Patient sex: F
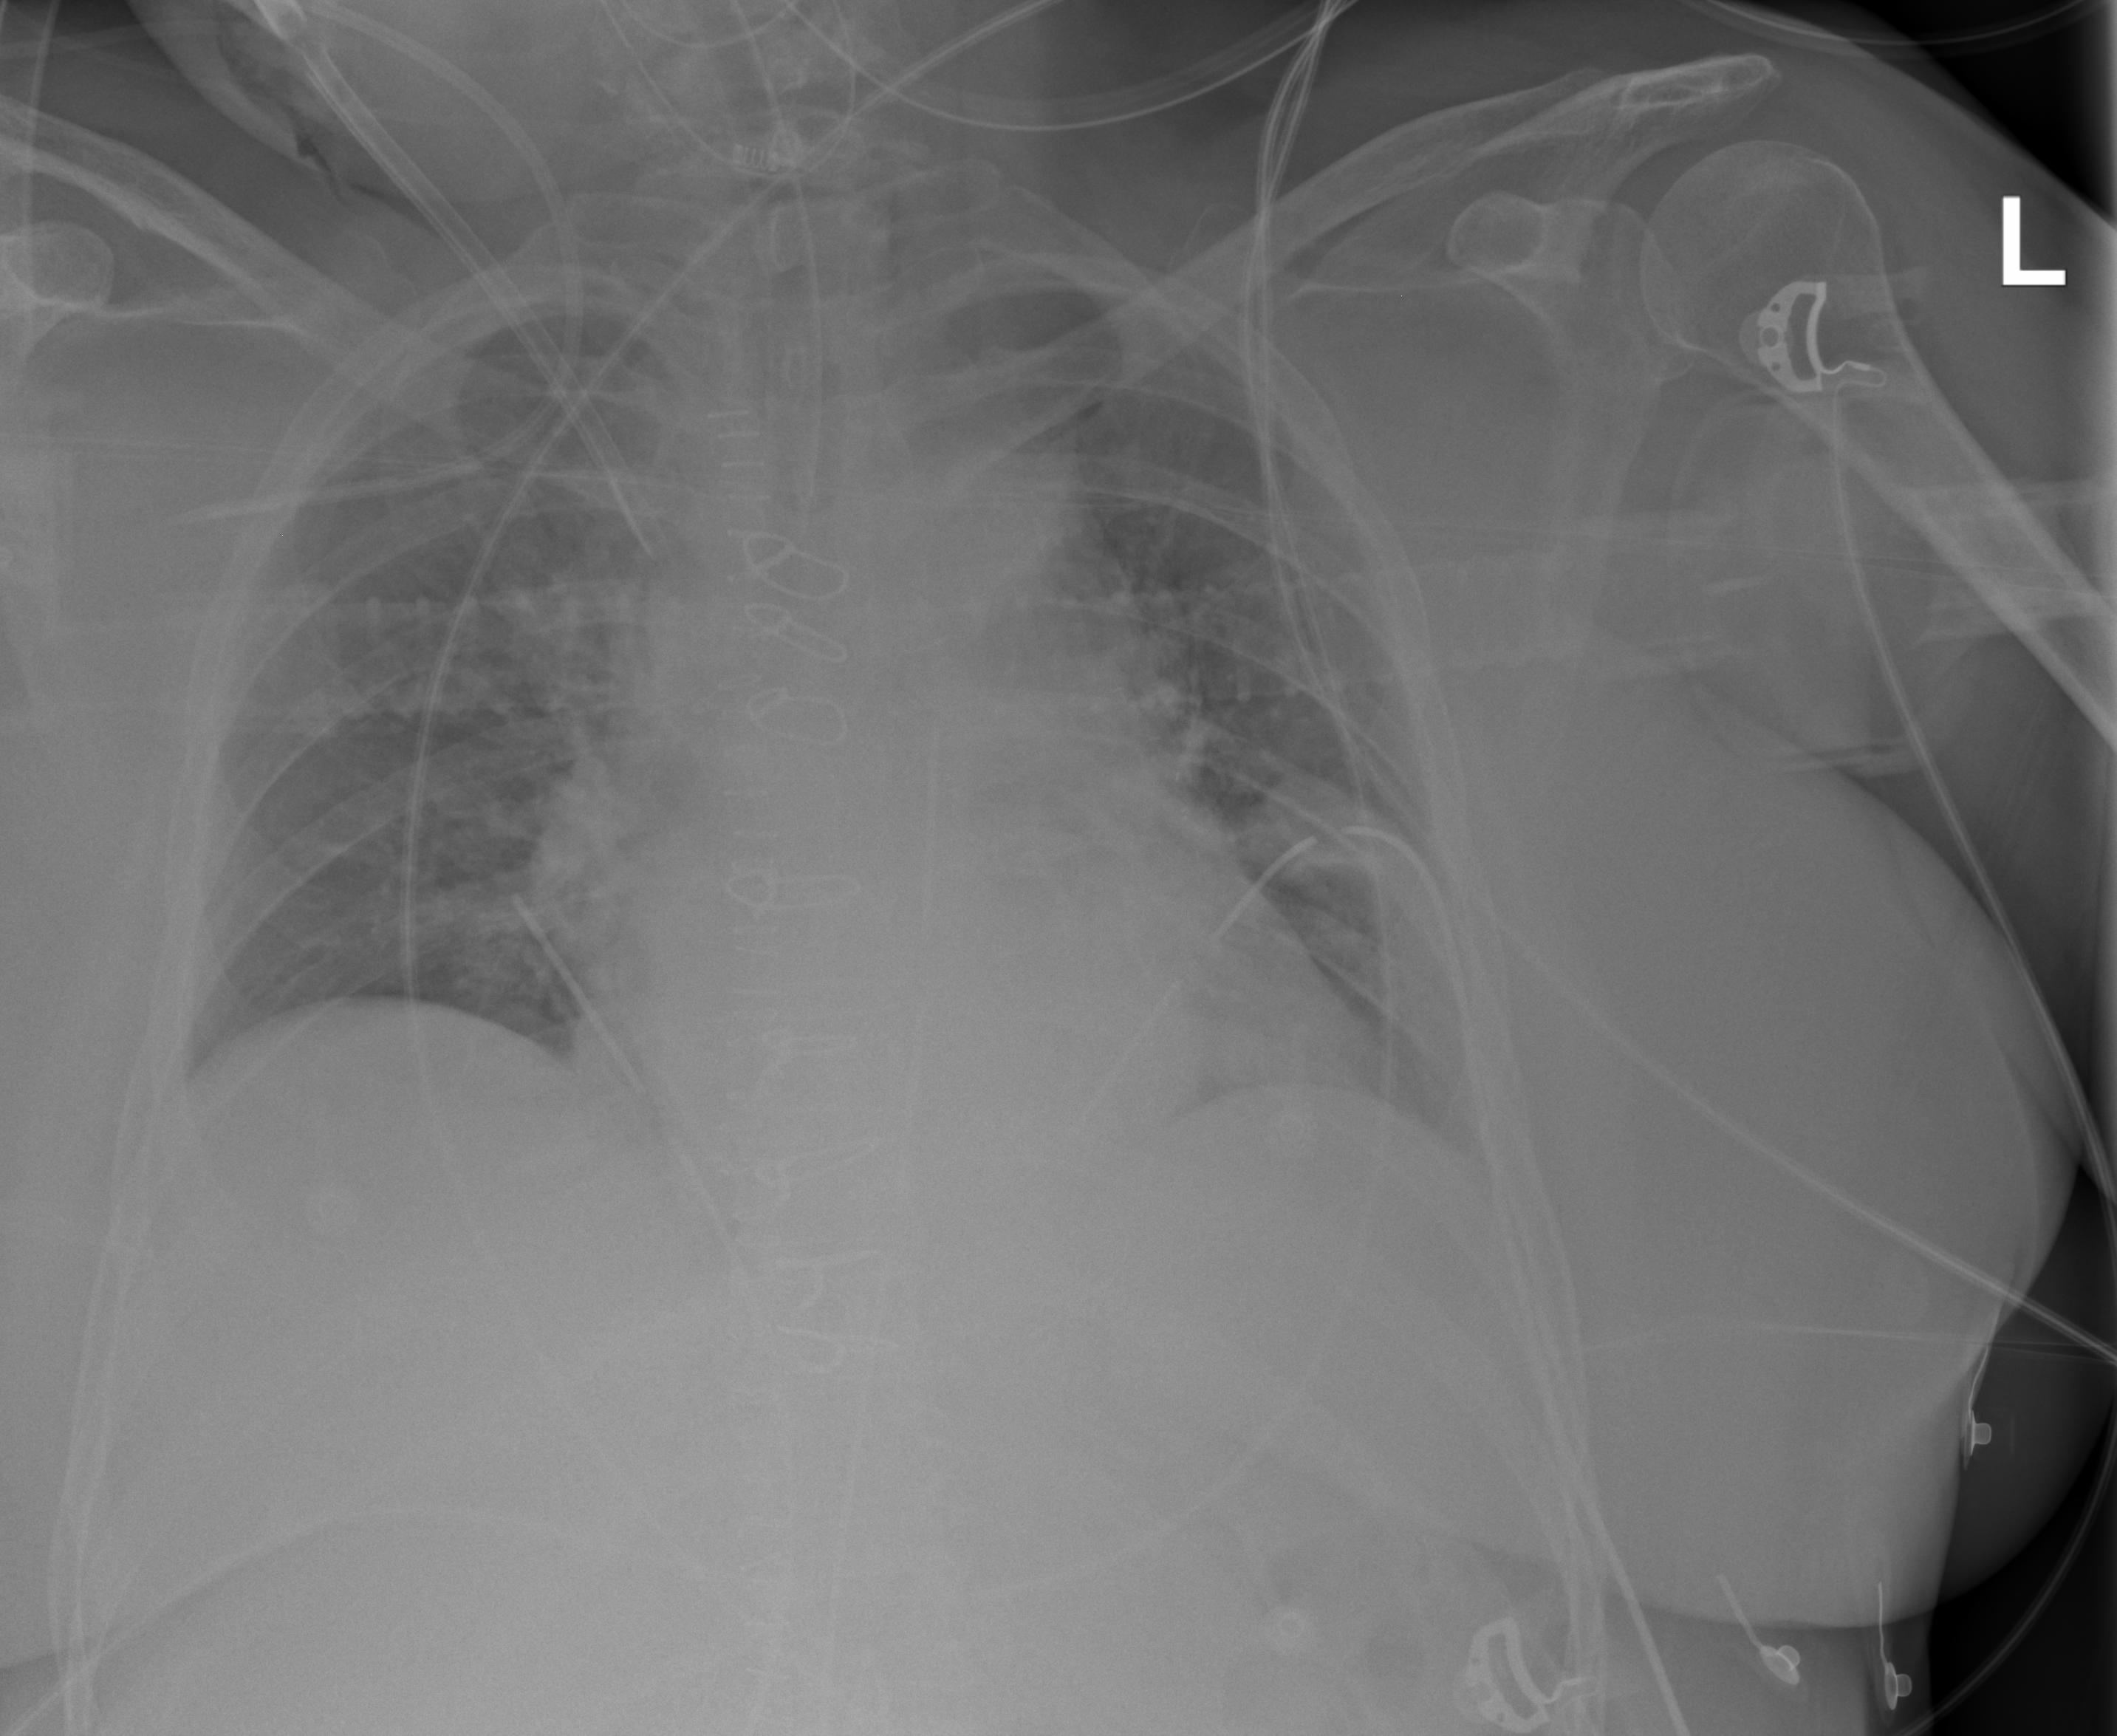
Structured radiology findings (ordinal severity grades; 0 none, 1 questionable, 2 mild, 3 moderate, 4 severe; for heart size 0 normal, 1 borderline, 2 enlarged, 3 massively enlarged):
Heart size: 1
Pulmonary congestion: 2
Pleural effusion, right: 0
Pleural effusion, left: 0
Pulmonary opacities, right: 2
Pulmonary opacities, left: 2
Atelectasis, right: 0
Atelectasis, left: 0